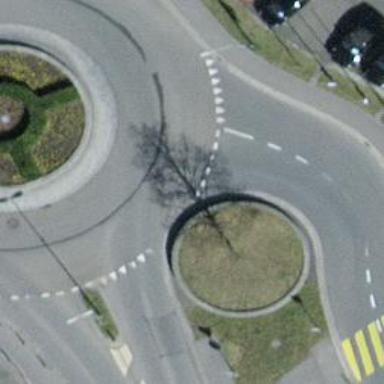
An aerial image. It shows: Primary highway with asphalt surface leading to roundabout.